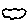
Label: cloud